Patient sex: M
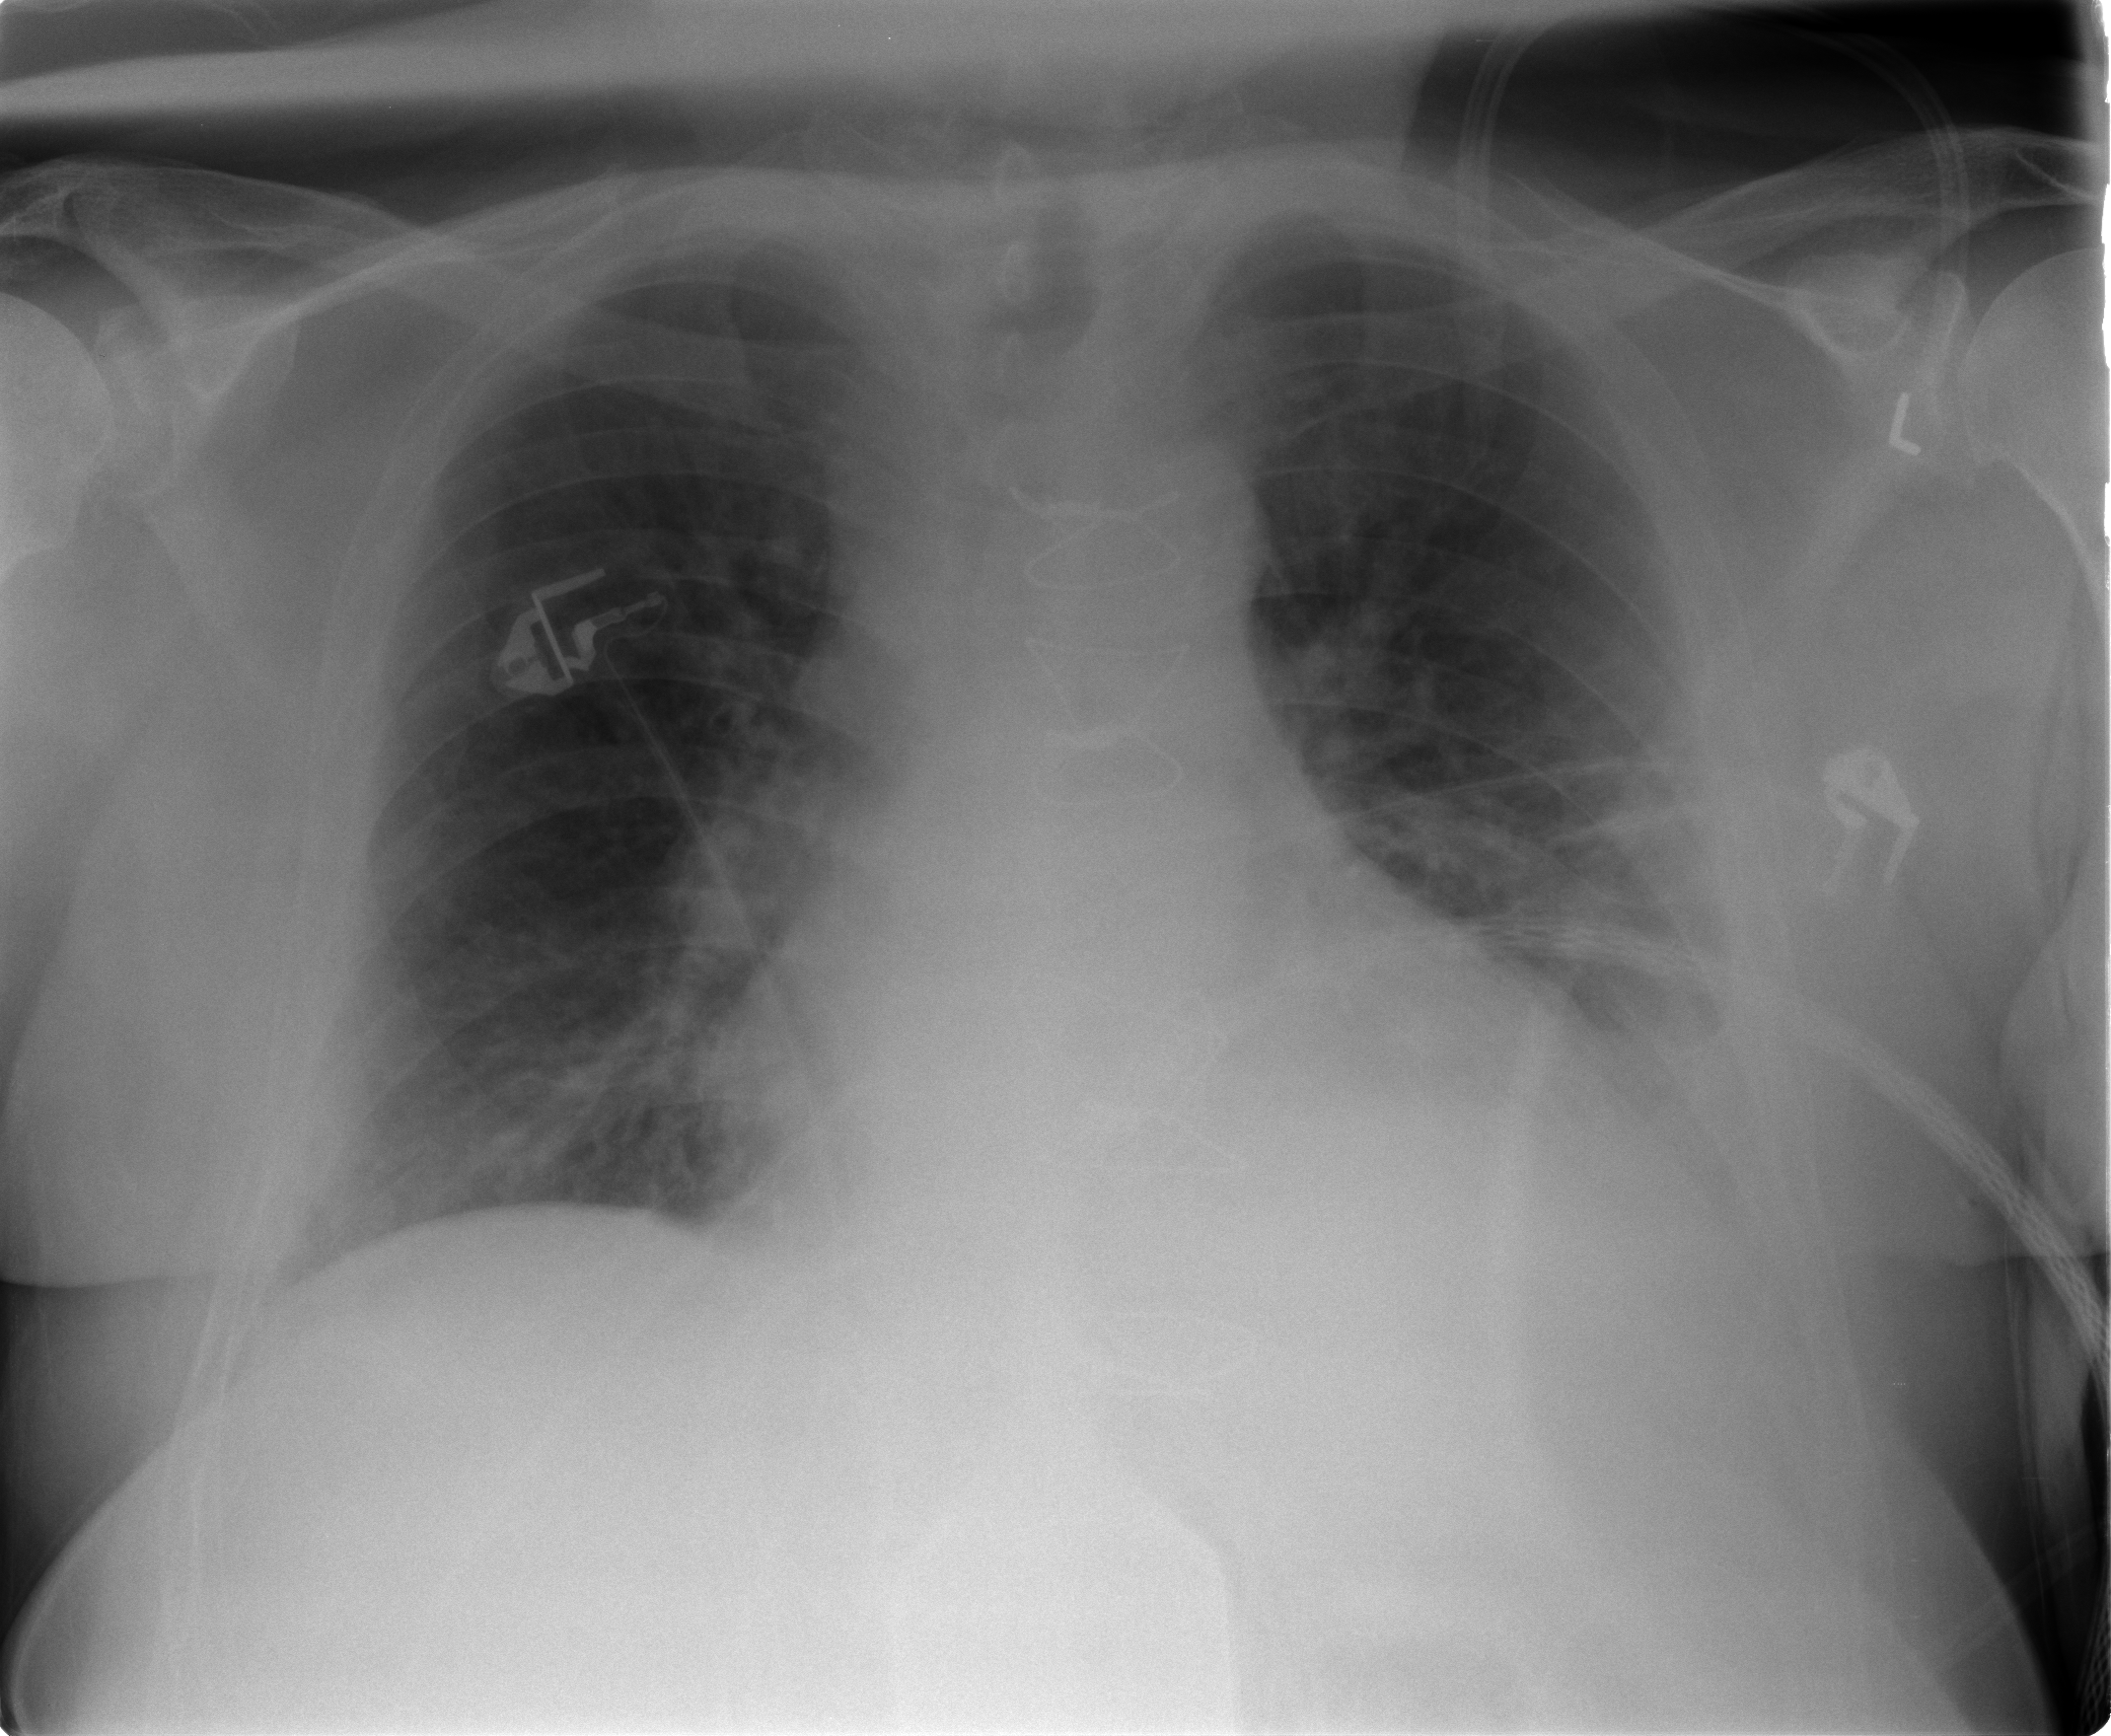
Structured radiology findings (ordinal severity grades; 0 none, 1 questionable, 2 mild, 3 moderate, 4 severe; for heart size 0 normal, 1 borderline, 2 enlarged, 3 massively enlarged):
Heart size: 2
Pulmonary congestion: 2
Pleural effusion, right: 0
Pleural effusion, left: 2
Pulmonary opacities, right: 2
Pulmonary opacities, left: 2
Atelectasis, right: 2
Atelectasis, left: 2